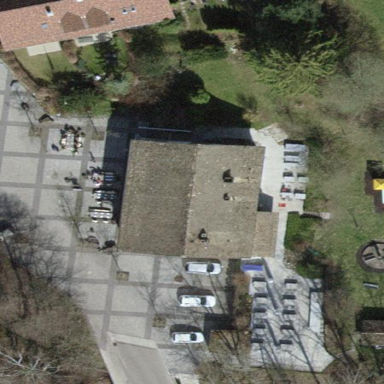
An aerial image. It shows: Restaurant in building.